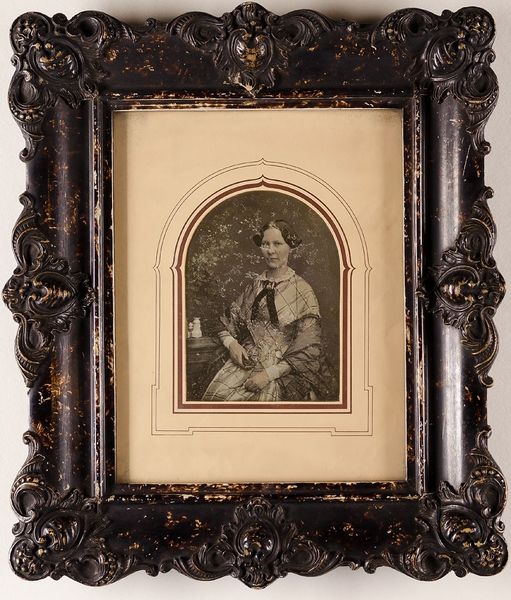
Titel: Minna Michaelsen, geb. von Bremen (1827&#x2013;1897)
Künstler: Carl Ferdinand Stelzner
Standort: Hamburg
Institution: Museum für Kunst und Gewerbe Hamburg
Schlagwörter: frau, portrait, figur, person, foto, fotografie, photographie, photo, gerahmt, lichtbild, daguerreotypie, historische, bildwerke, angewandte und bildende kunst, hessische systematik, porträt, persönlichkeit, porträtfotografie, porträtphotographie, hüftbild